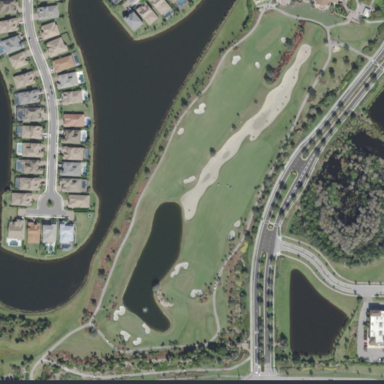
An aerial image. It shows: Golf course.